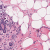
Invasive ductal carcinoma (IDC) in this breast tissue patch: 1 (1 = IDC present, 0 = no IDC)